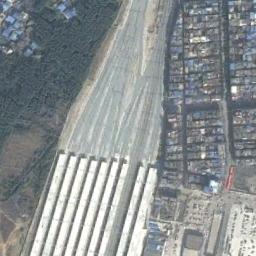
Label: railway_station